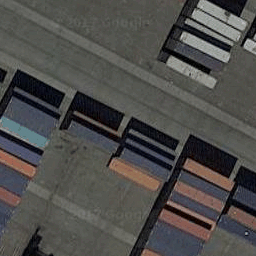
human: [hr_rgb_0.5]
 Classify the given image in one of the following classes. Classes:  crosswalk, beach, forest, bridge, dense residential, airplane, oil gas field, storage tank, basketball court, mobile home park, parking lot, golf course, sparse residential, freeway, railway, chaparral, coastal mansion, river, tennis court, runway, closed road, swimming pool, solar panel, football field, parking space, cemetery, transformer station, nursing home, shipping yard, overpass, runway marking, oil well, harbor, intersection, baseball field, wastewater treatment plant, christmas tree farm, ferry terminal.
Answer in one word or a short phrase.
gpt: shipping yard